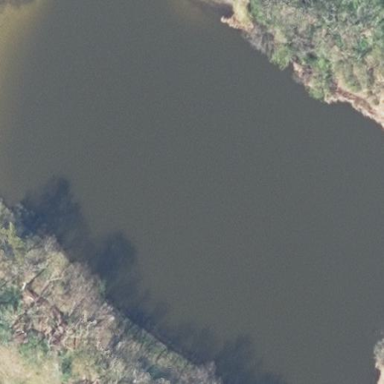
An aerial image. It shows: Pond with natural water.